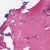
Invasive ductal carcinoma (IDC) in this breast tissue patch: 0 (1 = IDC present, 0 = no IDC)